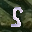
Label: 5